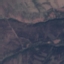
Label: HerbaceousVegetation